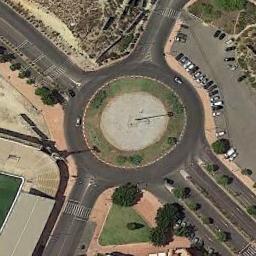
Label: roundabout